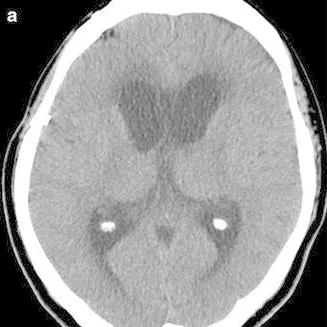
A follow-up CT scan showed a communicating hydrocephalus.
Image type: radiology (ct)